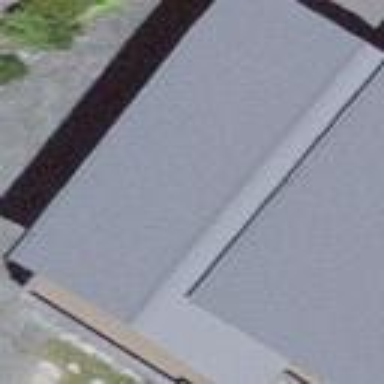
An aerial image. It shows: Garage building.